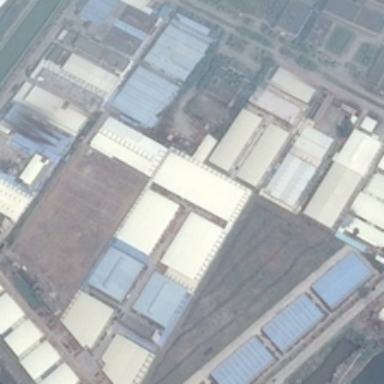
Many buildings are in an industrial area .